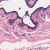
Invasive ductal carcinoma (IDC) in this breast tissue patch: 0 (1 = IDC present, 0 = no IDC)